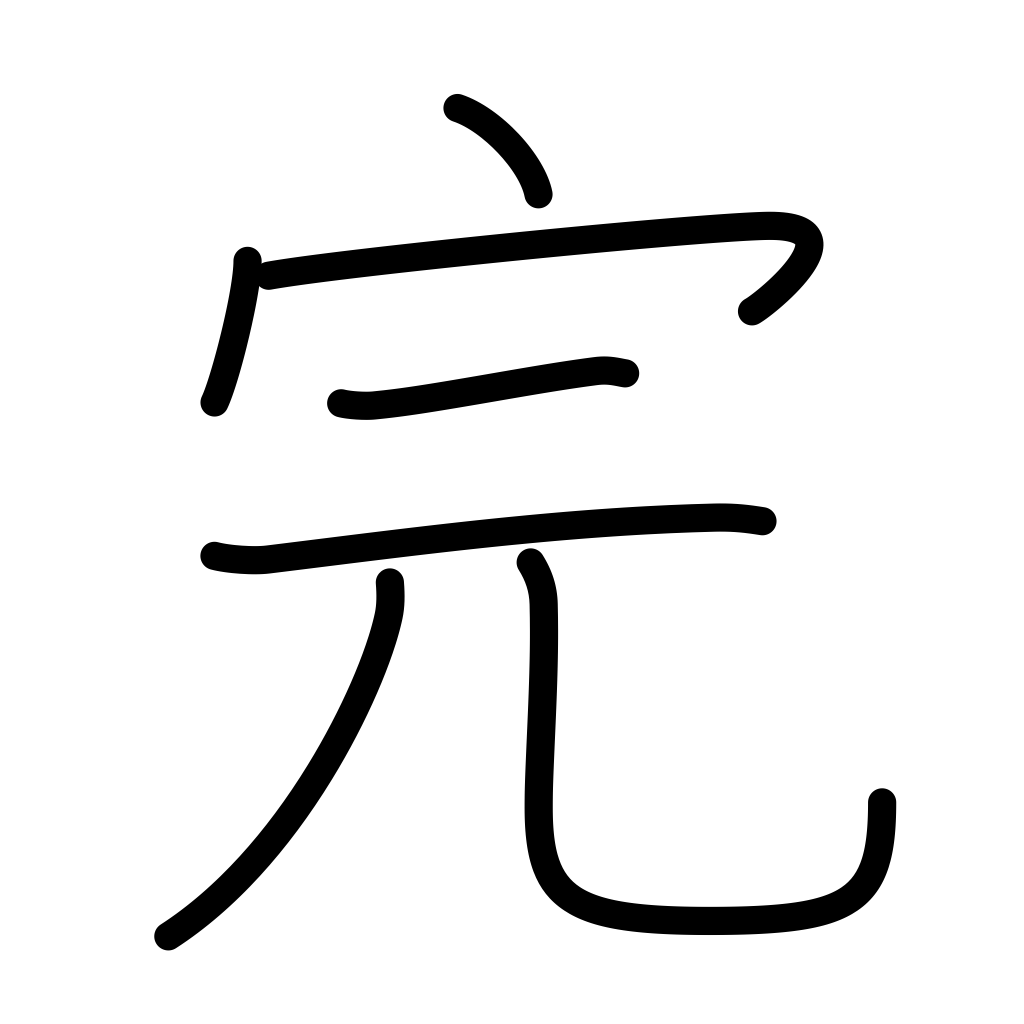
Meaning: perfect, completion, end